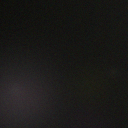
Screen state: off